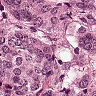
Metastatic tissue present: yes